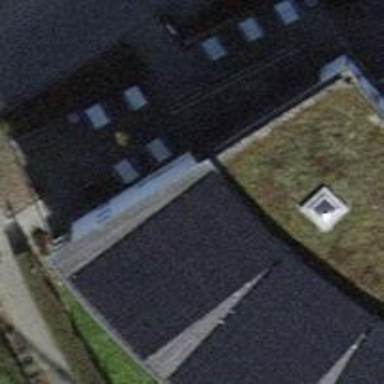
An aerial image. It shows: Cafe.